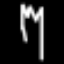
Label: fork